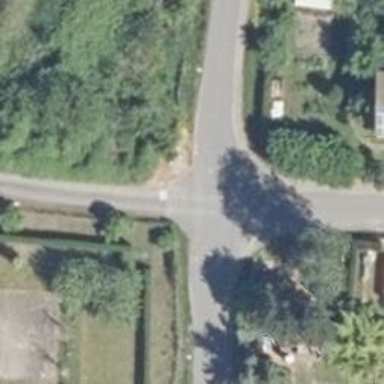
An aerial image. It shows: Residential road with asphalt surface.